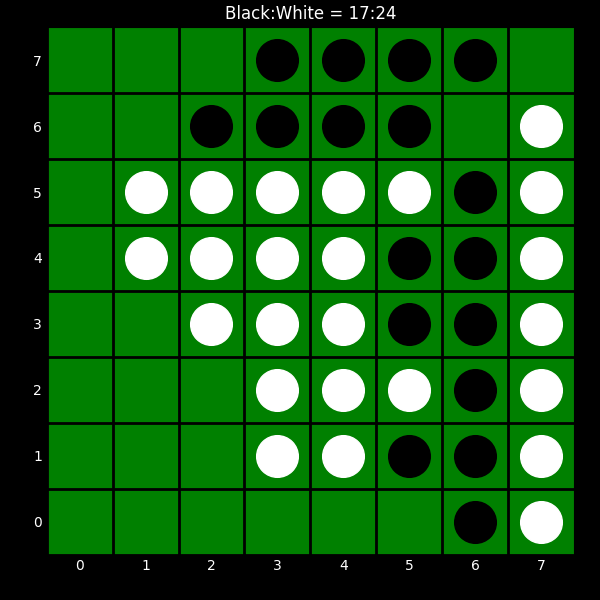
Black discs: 17
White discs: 24